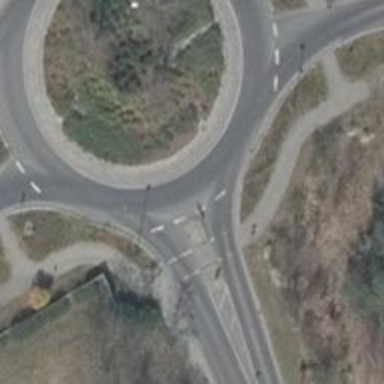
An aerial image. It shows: Tertiary road with asphalt surface leading to roundabout.